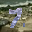
Label: 7